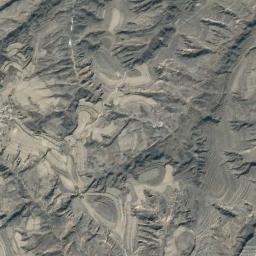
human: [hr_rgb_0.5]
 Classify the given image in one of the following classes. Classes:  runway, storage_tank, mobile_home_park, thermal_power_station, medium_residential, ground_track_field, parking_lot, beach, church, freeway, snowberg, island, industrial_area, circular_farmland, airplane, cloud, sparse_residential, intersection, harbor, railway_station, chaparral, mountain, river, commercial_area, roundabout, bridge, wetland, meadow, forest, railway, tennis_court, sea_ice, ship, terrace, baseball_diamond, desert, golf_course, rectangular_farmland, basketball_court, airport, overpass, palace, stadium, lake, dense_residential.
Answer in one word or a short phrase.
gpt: mountain